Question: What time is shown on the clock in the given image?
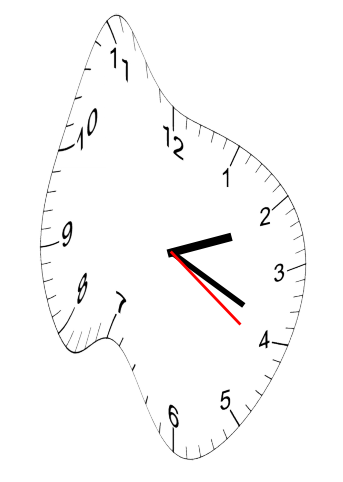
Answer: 02:19:21